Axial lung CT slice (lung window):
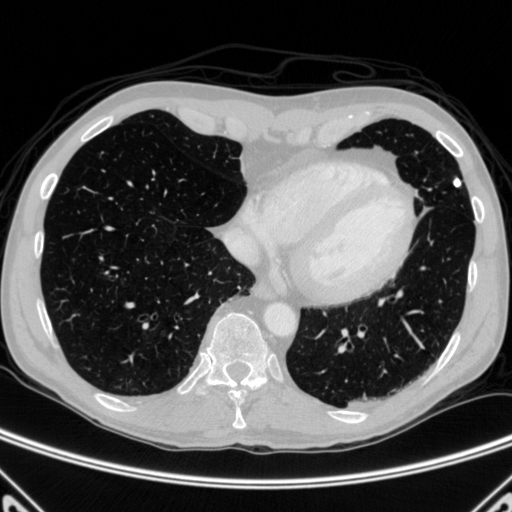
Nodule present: yes
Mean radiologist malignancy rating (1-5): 1